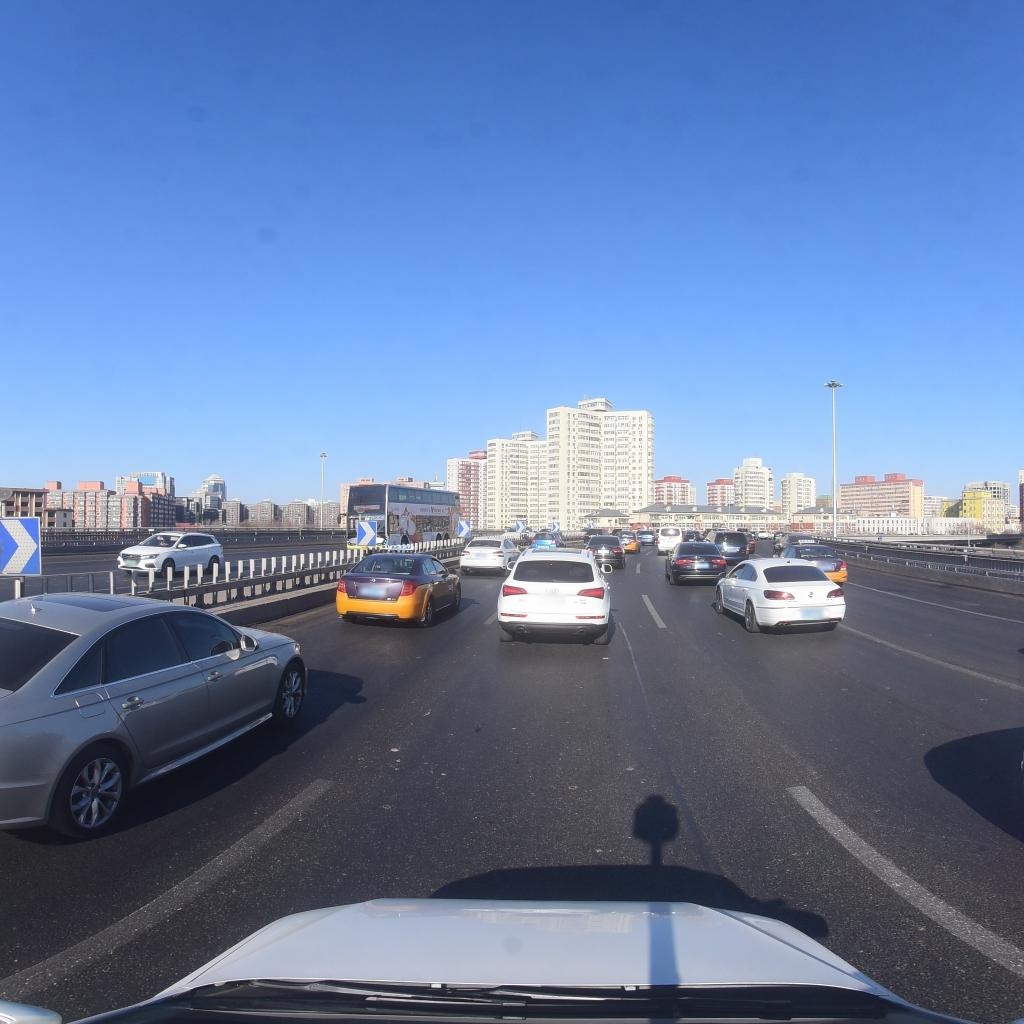
Region: Xicheng
Road damage annotations: longitudinal patch